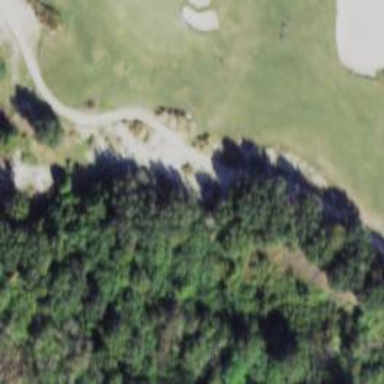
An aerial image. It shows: Path for both road and golf.